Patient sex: M
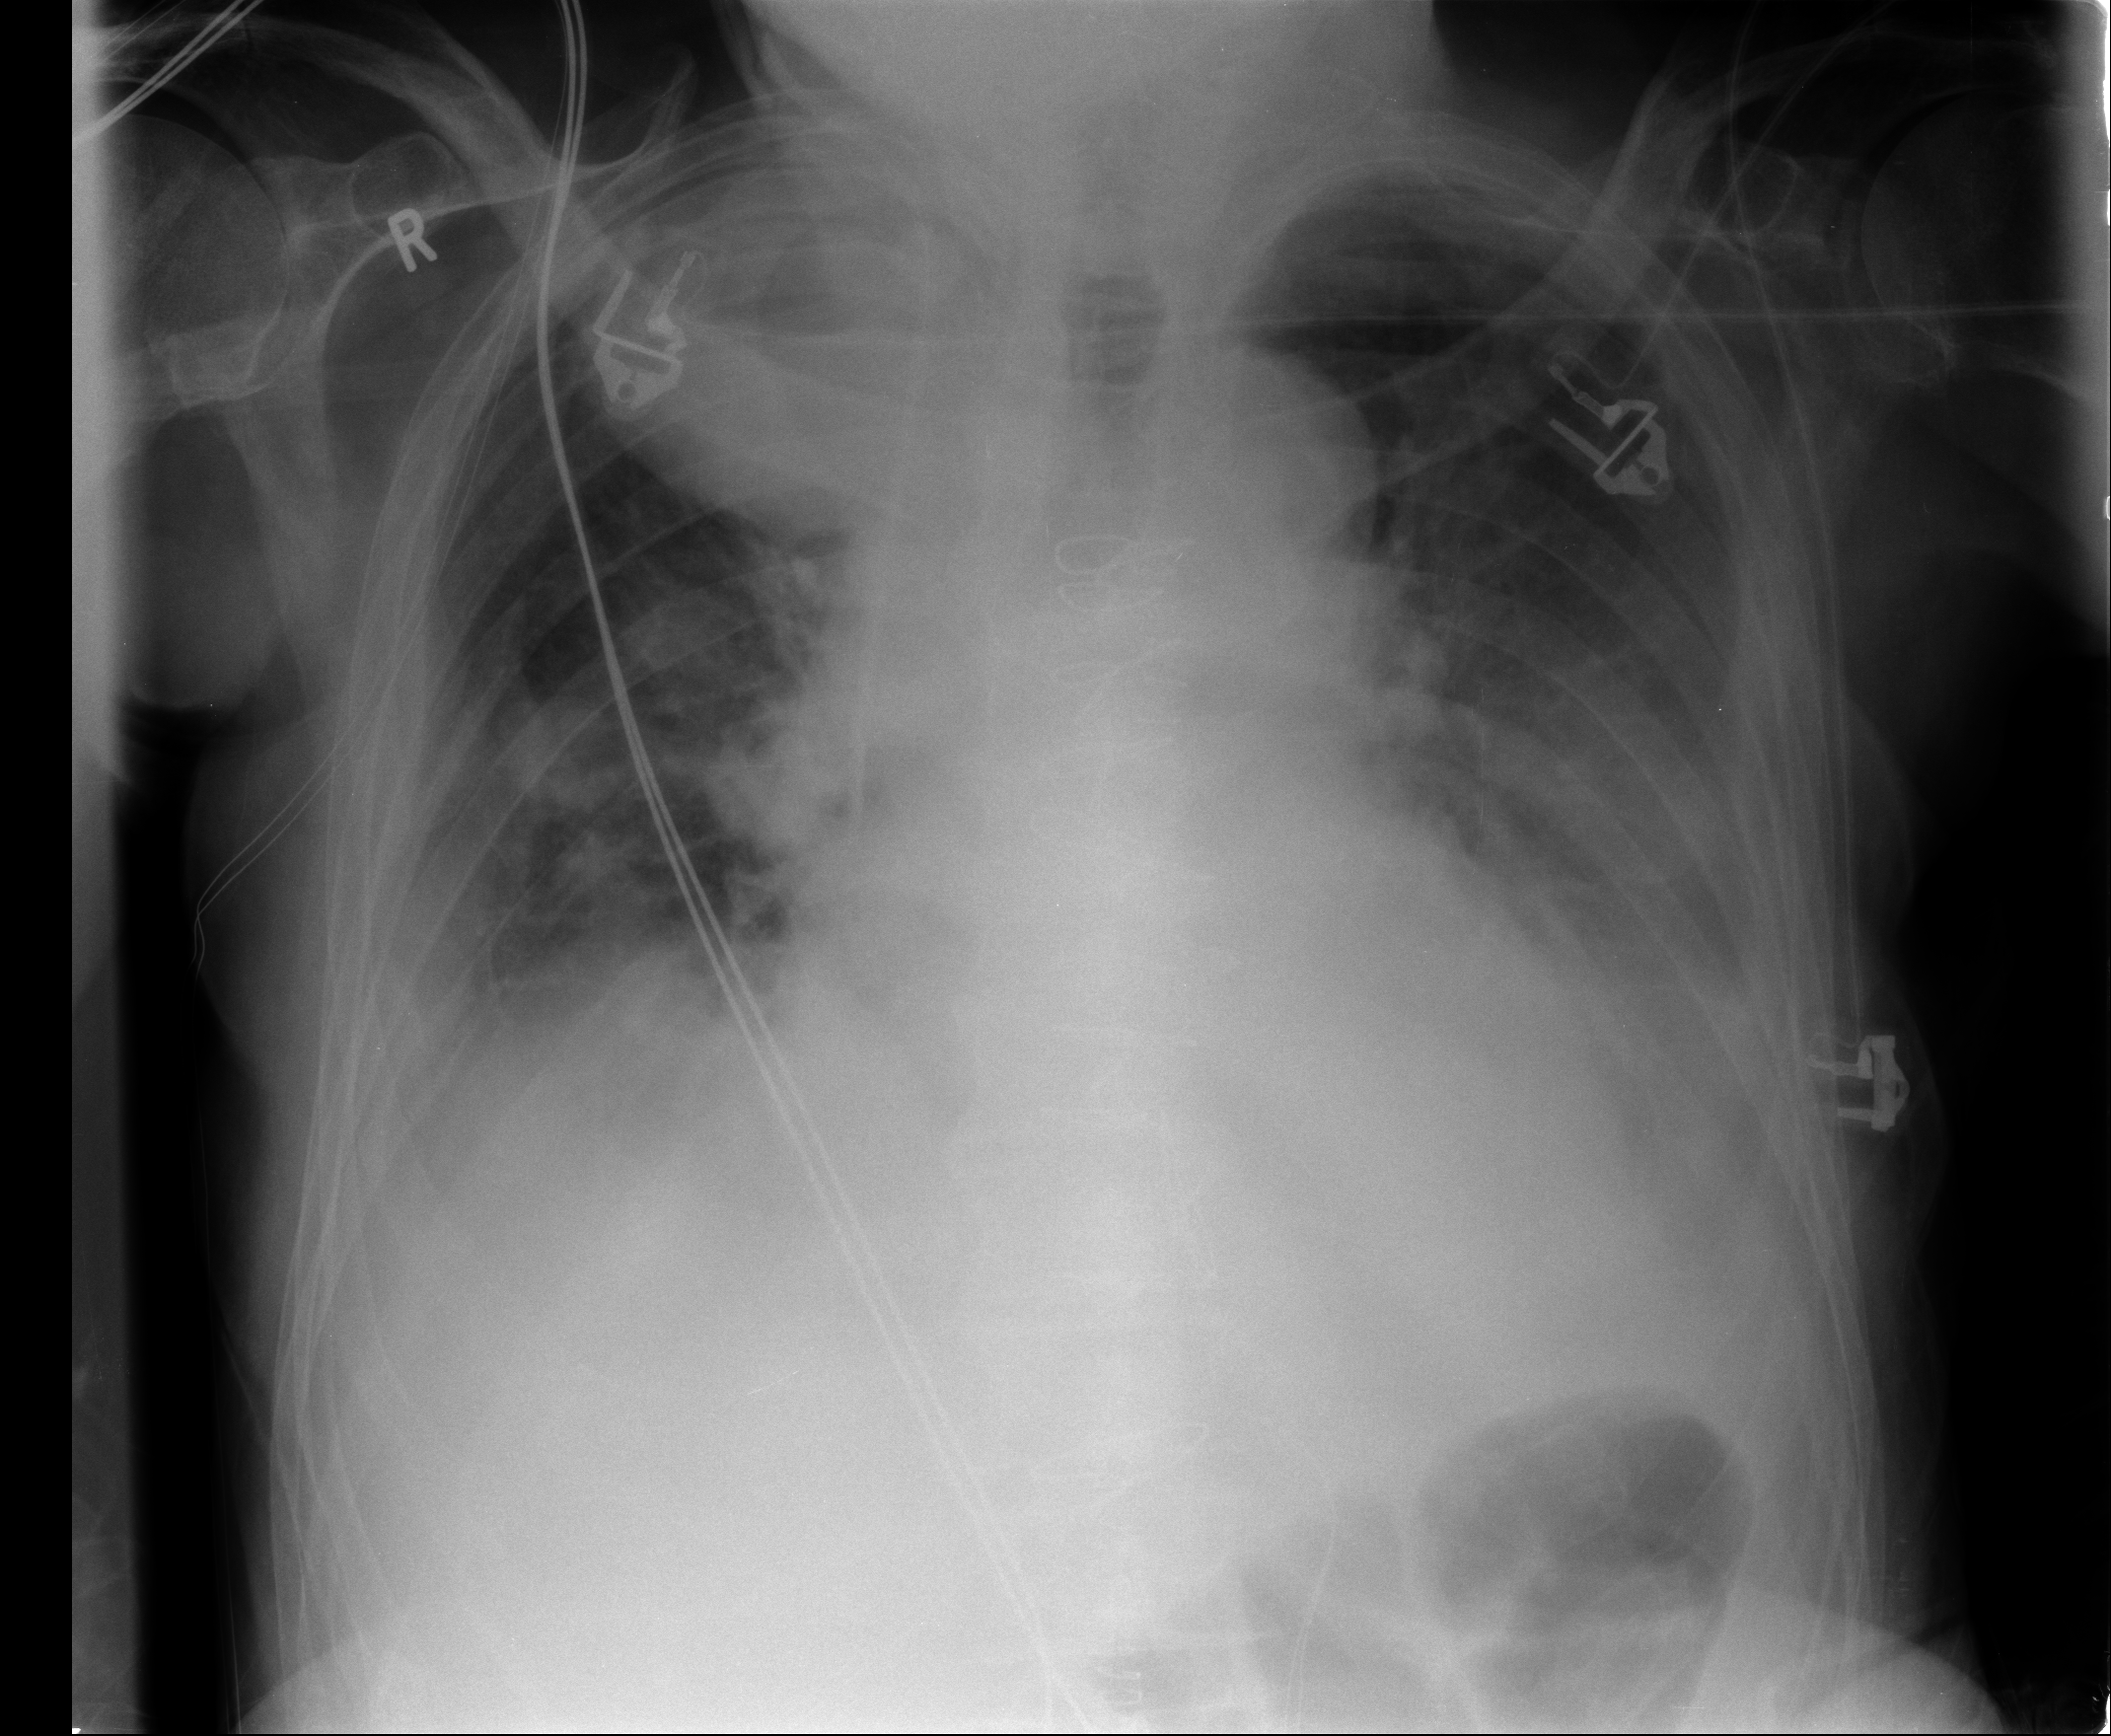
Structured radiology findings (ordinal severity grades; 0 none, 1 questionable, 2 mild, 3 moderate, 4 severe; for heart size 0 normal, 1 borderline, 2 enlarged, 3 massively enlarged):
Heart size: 2
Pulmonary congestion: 2
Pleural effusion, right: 2
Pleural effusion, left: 3
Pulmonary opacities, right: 3
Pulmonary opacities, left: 0
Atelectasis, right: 3
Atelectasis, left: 2